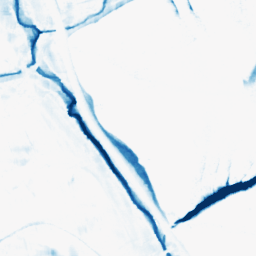
Category: morphological
Decomposition family: morphological_square
Decomposition parameters: operation: closing
size: 15
Upsampling method: linear_exact
Upsampling parameters: scale: 2
Upsampling scale: 2